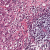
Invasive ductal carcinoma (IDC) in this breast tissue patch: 1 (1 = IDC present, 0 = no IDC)